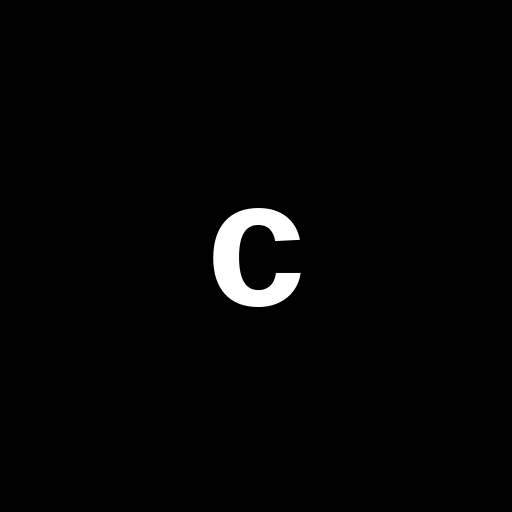
Character: c
Unicode: U+0063 (LATIN SMALL LETTER C)